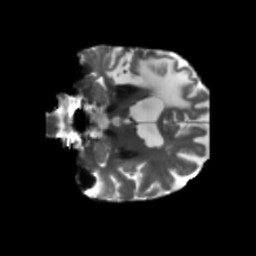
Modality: T2w
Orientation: coronal
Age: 52
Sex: male
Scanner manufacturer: siemens
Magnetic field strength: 3 T
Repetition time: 5.47 s
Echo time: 0.0854 s